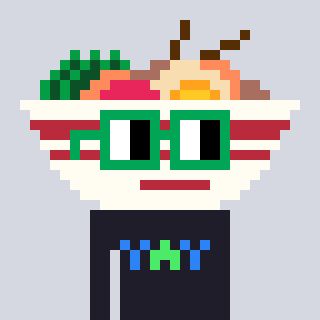
a pixel art character with square green glasses, a noodles-shaped head and a grayscale-colored body on a cool background